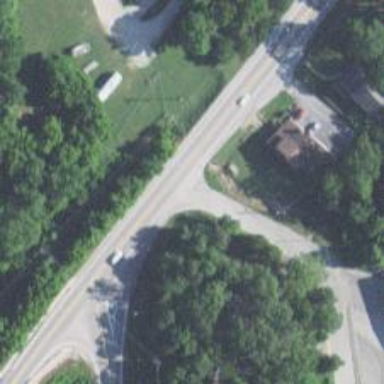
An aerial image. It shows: Road with stop sign.